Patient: sex M, age 47
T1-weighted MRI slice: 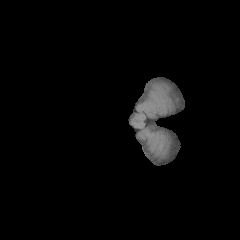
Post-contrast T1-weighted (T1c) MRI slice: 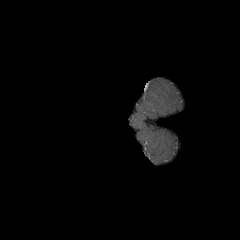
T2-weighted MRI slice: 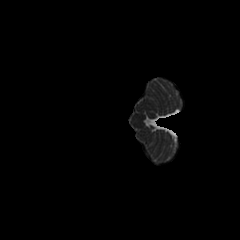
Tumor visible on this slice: no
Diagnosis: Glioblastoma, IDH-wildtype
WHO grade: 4